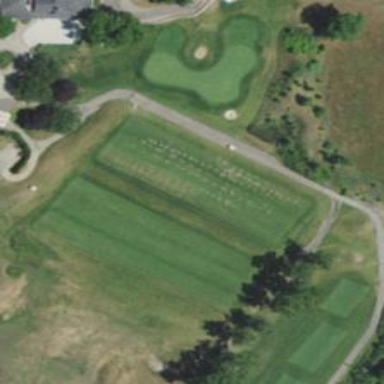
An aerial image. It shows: Grassy area used as driving range for golf.